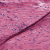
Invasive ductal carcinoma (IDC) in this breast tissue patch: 0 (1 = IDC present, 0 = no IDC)